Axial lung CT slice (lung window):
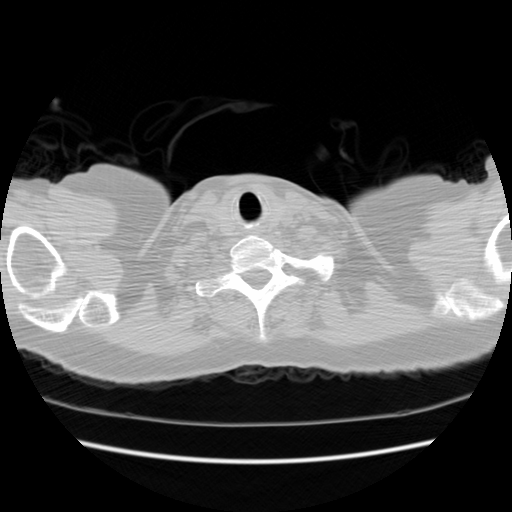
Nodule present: no